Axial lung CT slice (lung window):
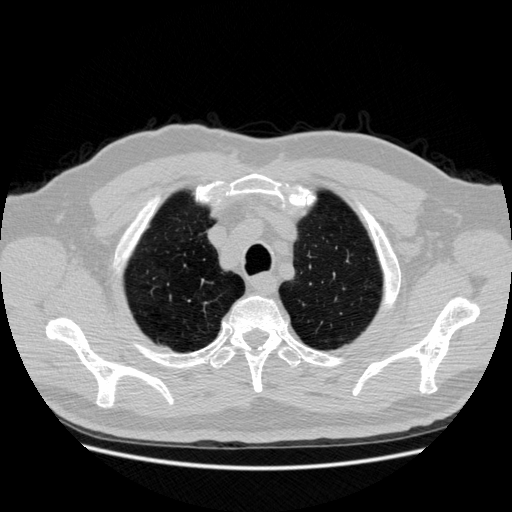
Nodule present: no